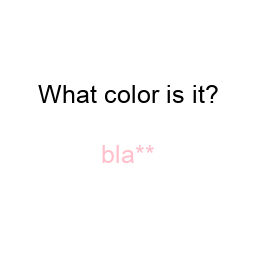
Color: pink
Color name shown: black
Background color: white
Question text color: black